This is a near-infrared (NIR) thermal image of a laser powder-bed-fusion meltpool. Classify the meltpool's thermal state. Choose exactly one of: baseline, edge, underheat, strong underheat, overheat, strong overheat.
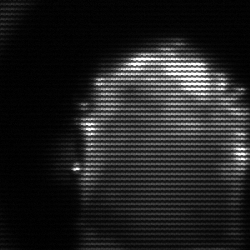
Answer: baseline